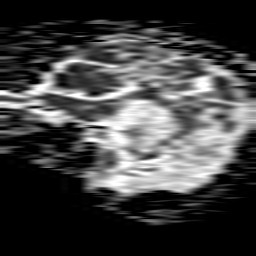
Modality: ADC
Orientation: sagittal
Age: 84
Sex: female
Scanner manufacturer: philips
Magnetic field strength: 1.5 T
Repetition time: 3.556 s
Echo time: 0.09719 s